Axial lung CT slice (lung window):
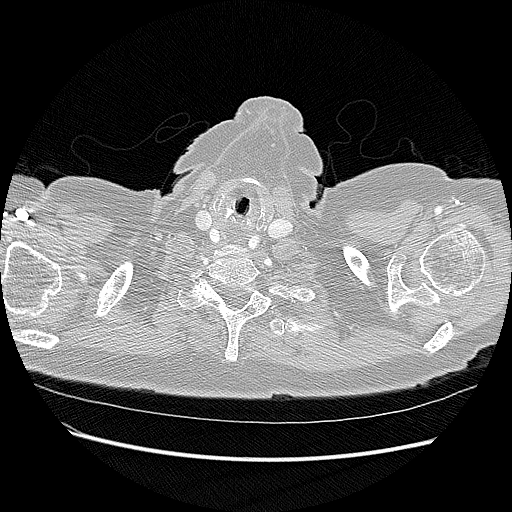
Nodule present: no